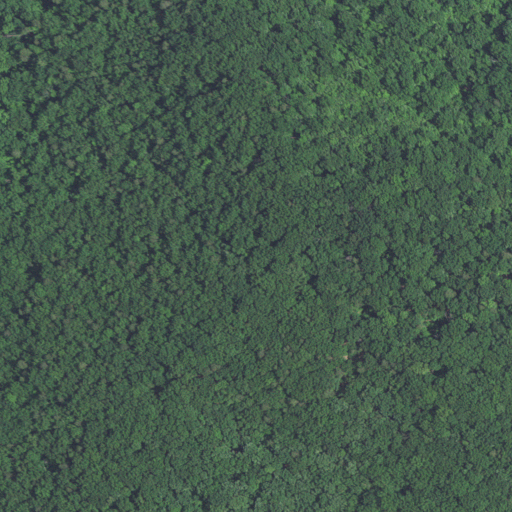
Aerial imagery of mountain in North Carolina named Lick Mountain containing deciduous forest and mixed forest